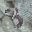
Label: 3